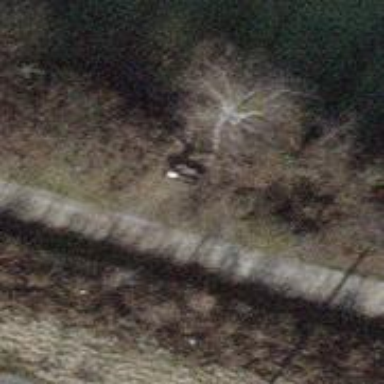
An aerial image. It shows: Brown bench in the vicinity.